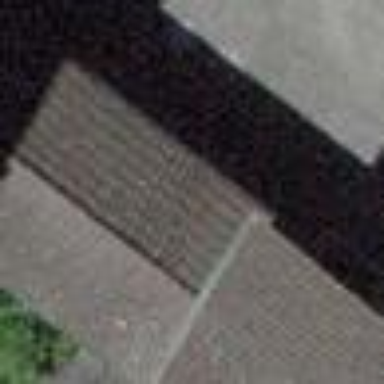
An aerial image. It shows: School building.